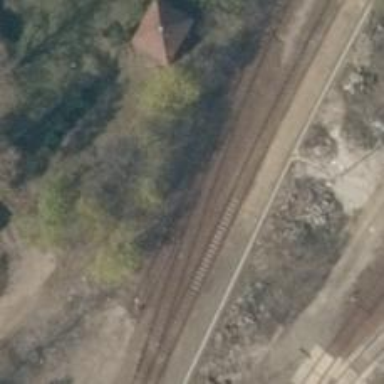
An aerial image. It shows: Railway yard.